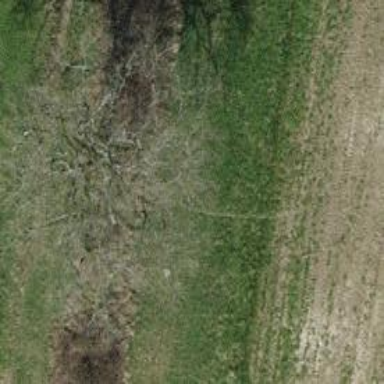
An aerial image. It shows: Single tag "natural: tree."